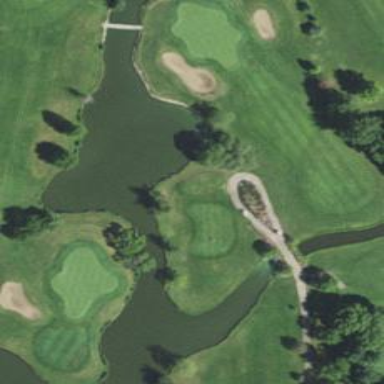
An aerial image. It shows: Grassy area designated as golf tee.